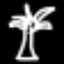
Label: palm tree